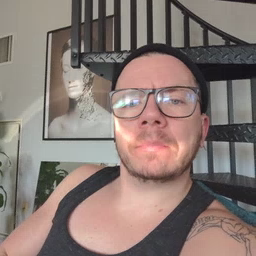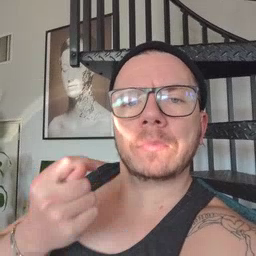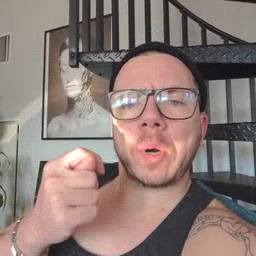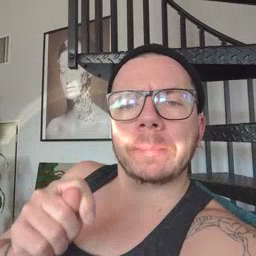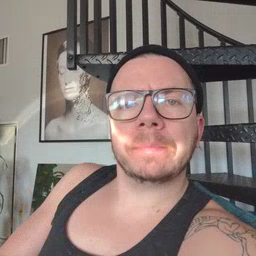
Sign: toy